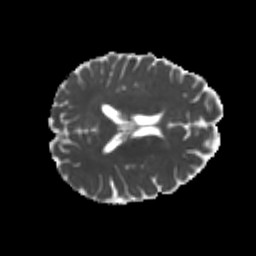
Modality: MD
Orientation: axial
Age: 22
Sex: male
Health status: healthy
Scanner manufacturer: philips
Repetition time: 7.391 s
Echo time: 0.08599 s